Question: I have a map view I am trying to create but it is a bit more advanced than the map implementation
provided by Xamarin.Forms. I am wondering if there is a pattern for embedding a native view withing
a master detail page.
In the example image the top navigation bar would be built in Xamarin and the content part highlighted in purple should be created individually per platform.

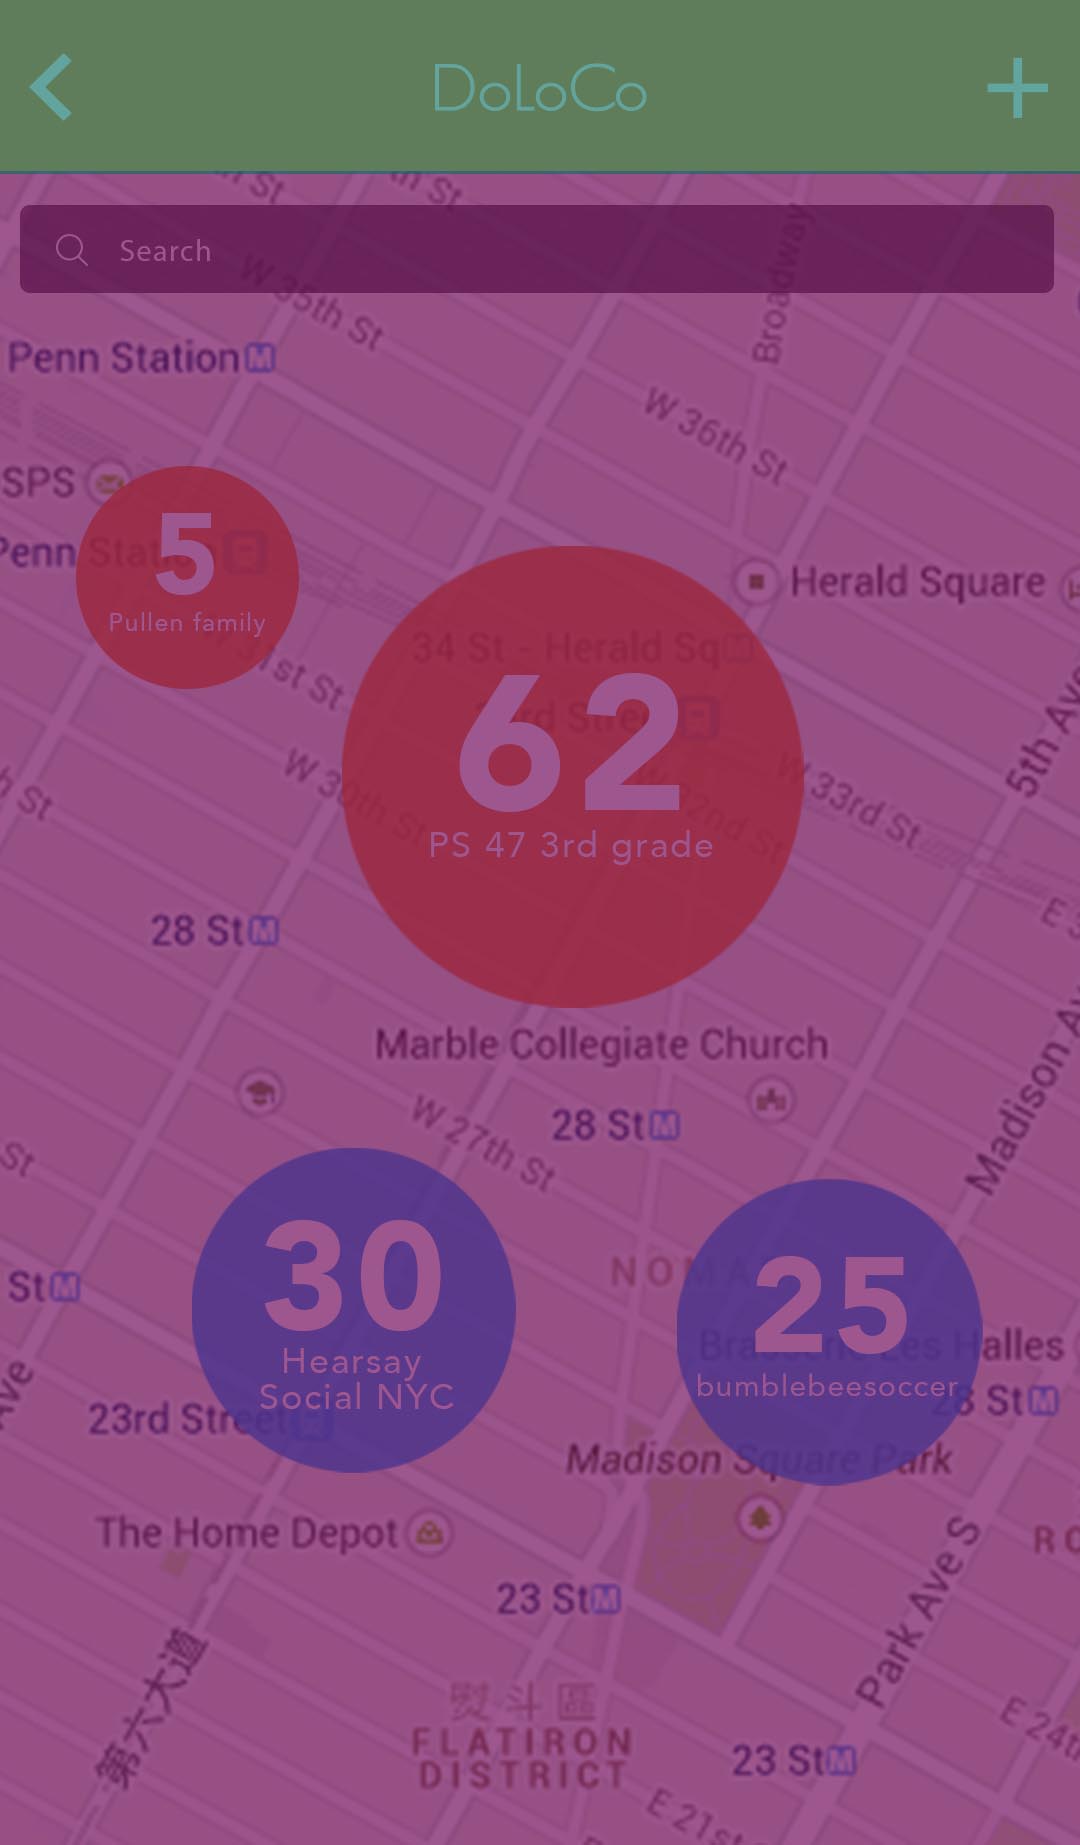
Answer: This is typically where a Renderer could take over.
See <URL> sample.
You would create a MapContentPage that would extend ContentPage and have a attribute on top :
> [assembly: ExportRenderer (typeof (MapContentPage), typeof (MapContentPageRenderer))]
then you'd create a renderer for Android called MapContentPageRenderer and in its OnElementChanged, you would instanciate the map using 'regular' Mono for Android code.